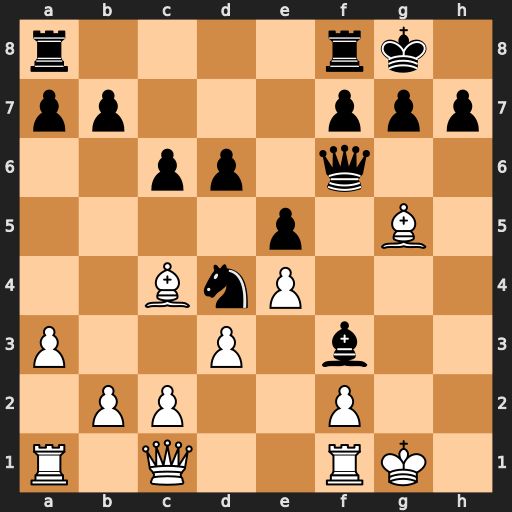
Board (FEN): r4rk1/pp3ppp/2pp1q2/4p1B1/2BnP3/P2P1b2/1PP2P2/R1Q2RK1
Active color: w
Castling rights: -
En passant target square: -
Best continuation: Bxf6 Ne2+ Kh2 Nxc1 Rg1